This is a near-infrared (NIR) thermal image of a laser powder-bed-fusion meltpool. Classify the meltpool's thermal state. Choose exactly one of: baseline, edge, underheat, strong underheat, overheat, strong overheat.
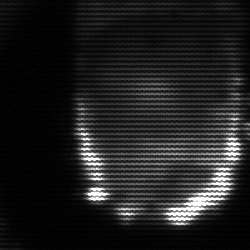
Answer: baseline